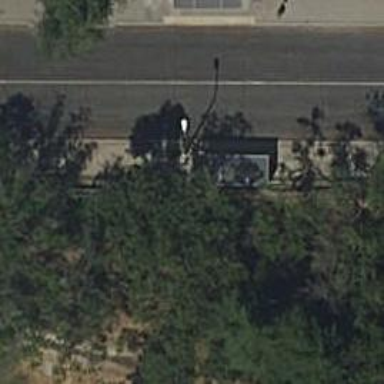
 serving as platform for public transportation."